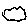
Label: cloud